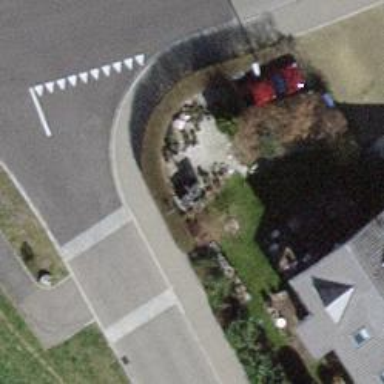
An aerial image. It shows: Sidewalk along the footway.